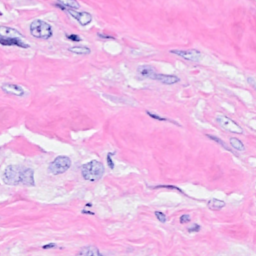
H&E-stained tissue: Breast